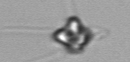
Label: Pyramimonas_longicauda